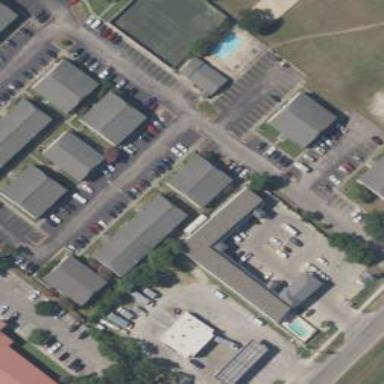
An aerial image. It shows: Building that is motel.